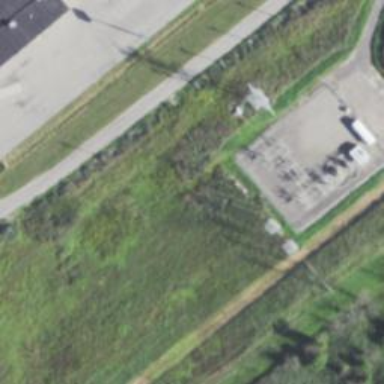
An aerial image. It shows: Outdoor distribution substation protected by fence.